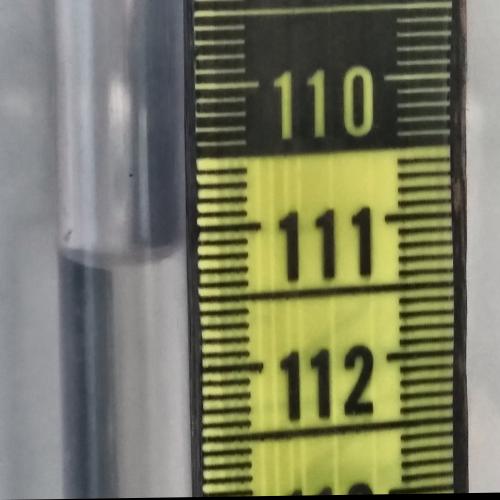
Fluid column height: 111.2 cm